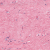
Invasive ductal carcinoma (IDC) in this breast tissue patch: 0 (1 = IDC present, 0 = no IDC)